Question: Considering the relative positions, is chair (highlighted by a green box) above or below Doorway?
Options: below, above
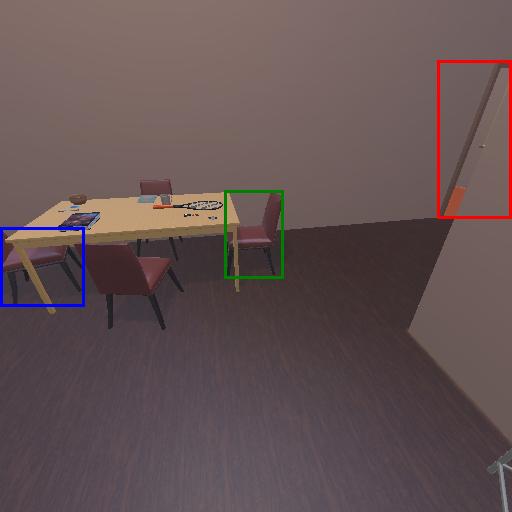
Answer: below